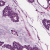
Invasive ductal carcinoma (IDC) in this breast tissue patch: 1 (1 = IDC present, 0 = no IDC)